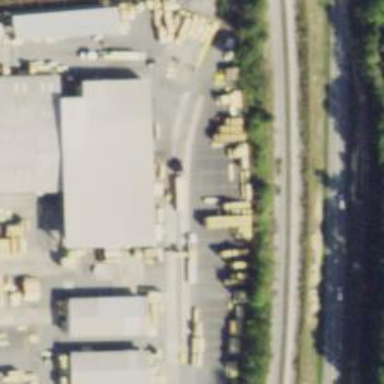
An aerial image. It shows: Lumber spur railway line for freight transport.